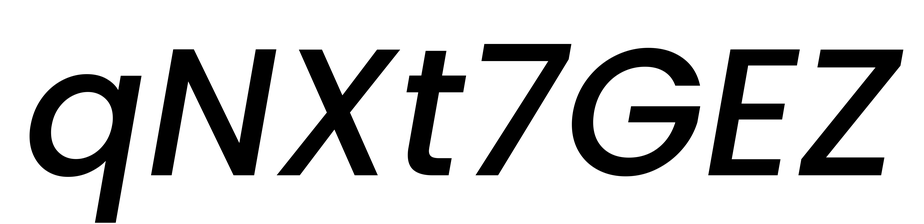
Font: Poppins-MediumItalic